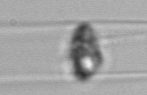
Label: Dactyliosolen_blavyanus